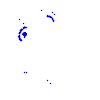
Particle: electron